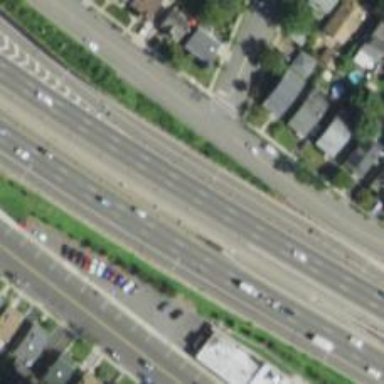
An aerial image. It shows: Urban freeway or expressway.